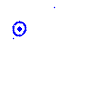
Particle: pion